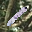
Label: 1